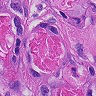
Metastatic tissue present: yes